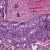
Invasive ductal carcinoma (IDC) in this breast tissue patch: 0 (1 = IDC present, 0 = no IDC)